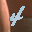
Label: 4